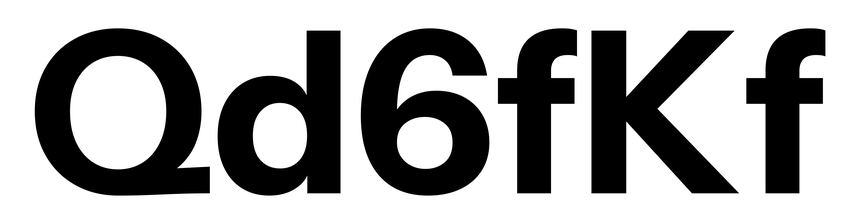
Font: InstrumentSans_Bold